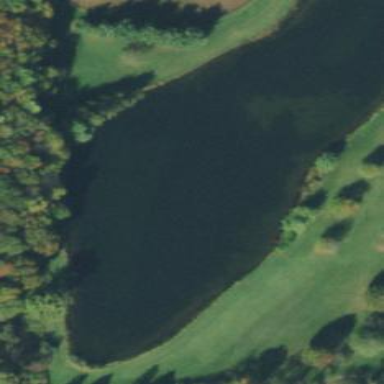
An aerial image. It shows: Pond surrounded by natural water.